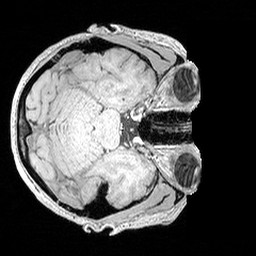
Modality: MP2RAGE
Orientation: axial
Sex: female
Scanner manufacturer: siemens
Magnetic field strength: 3 T
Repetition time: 5 s
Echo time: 0.00292 s